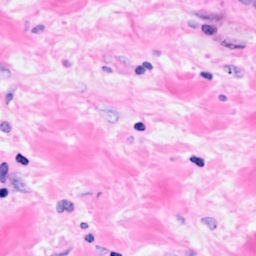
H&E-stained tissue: Breast